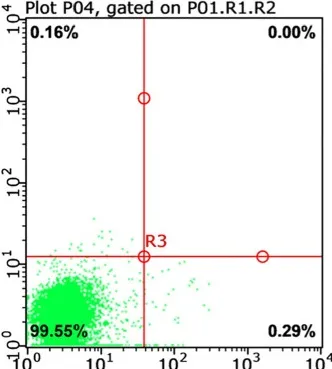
Natural killer cell activity test (reference range: greater than 15.11%). Natural apoptosis background of single target cells.
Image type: pathology (immunostaining)